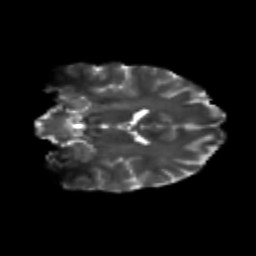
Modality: T2w
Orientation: coronal
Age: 19
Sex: female
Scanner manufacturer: siemens
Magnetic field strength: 3 T
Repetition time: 3.5 s
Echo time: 0.113 s